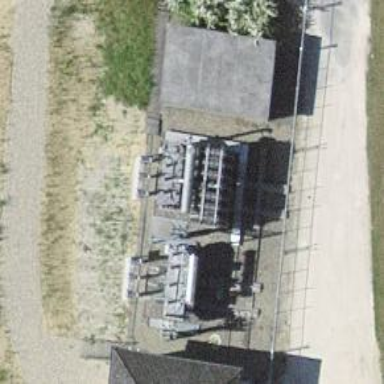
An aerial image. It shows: Transformer.